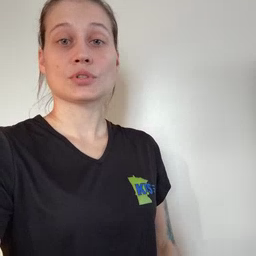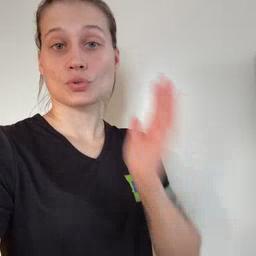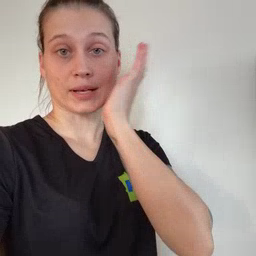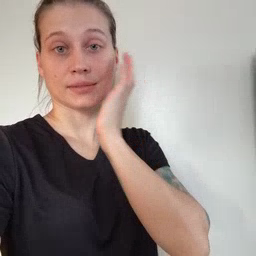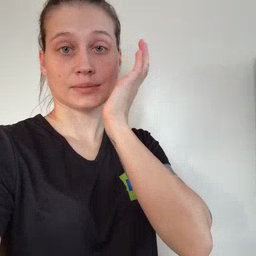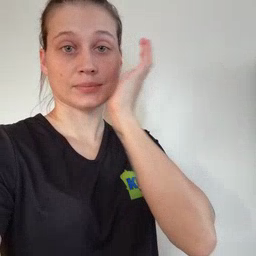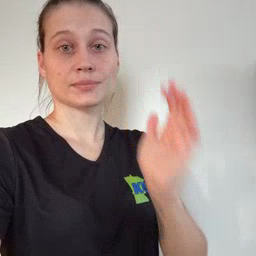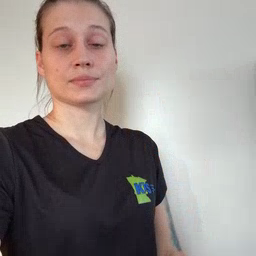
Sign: grass